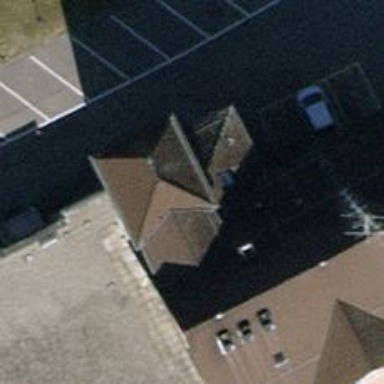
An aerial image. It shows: Restaurant.